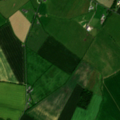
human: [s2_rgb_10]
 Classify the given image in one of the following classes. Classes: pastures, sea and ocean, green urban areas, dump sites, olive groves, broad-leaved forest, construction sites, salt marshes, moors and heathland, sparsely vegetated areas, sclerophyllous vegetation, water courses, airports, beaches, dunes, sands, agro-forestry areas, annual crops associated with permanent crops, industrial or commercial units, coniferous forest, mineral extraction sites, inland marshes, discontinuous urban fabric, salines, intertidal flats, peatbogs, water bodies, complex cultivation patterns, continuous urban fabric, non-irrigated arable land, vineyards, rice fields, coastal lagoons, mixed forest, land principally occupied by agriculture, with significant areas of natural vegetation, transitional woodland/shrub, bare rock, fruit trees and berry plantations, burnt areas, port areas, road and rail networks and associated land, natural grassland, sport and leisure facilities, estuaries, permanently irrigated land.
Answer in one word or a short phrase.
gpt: non-irrigated arable land, pastures